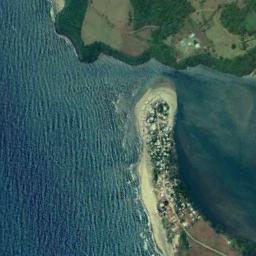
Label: beach